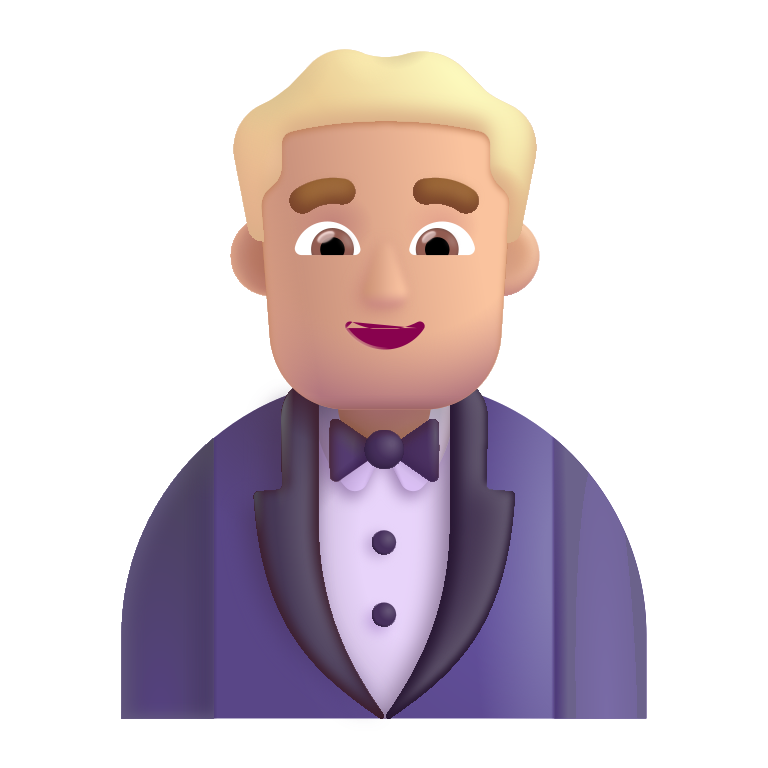
man in tuxedo color  light